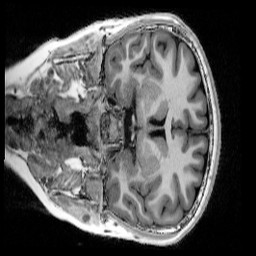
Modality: UNIT1_denoised
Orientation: coronal
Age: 12
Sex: female
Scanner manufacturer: siemens
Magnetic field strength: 3 T
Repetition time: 4 s
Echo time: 0.00303 s